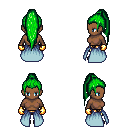
a pixel art fantasy rpg character, female body template, human, dark skin, overskirt, gold greaves, green extra-long topknot hairstyle, gold gloves, four views (front, back, left, right), 2x2 character sprite sheet, small pixel art, hard edges, no anti-aliasing